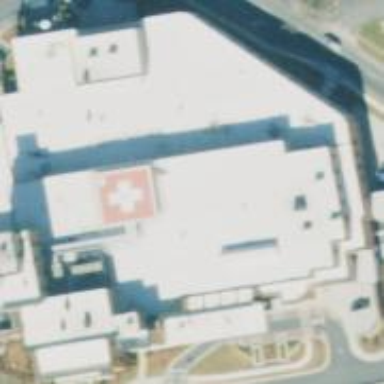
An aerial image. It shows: Hospital building.